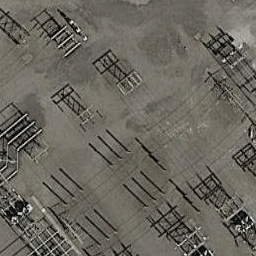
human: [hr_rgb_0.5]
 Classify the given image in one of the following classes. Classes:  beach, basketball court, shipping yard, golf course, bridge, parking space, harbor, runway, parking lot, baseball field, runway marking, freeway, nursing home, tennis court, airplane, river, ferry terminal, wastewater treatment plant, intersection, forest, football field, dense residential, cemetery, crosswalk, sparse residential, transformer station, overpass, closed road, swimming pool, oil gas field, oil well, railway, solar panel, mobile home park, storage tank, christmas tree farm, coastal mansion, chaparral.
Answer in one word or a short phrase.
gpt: transformer station